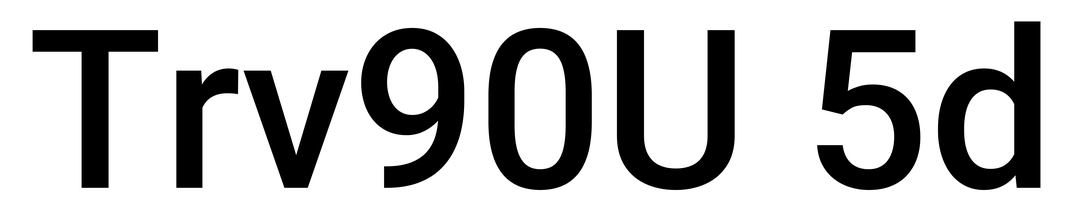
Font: Roboto_Medium